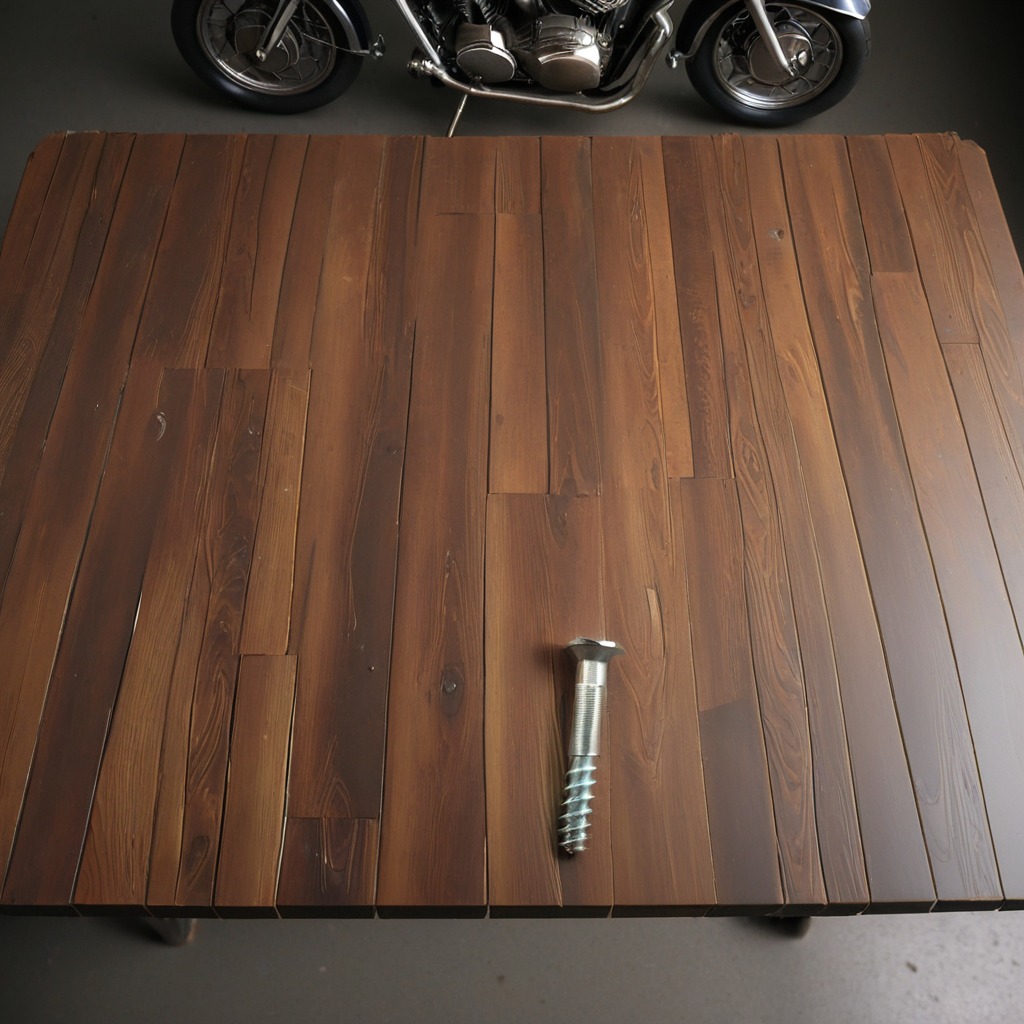
A metal screw is lying on the oil-spilled wooden table in a vintage motorcycle garage.